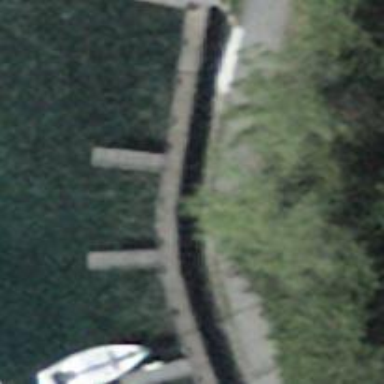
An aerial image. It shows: Man-made pier.